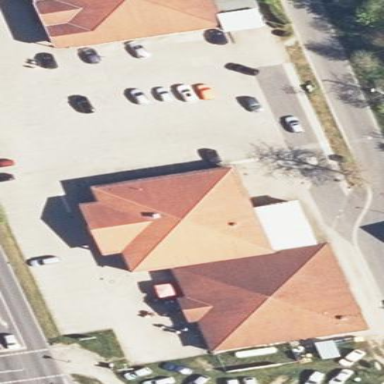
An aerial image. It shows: Building.